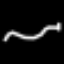
Label: squiggle